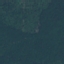
Land use / land cover: Forest